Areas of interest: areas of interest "Xihongmen Eco Park · Vermillion Jade Garden"
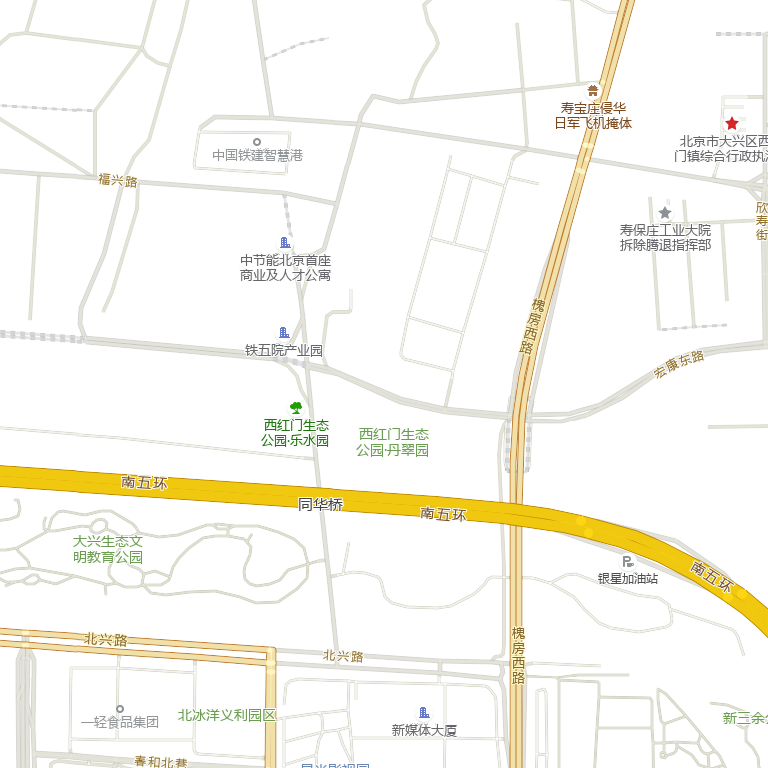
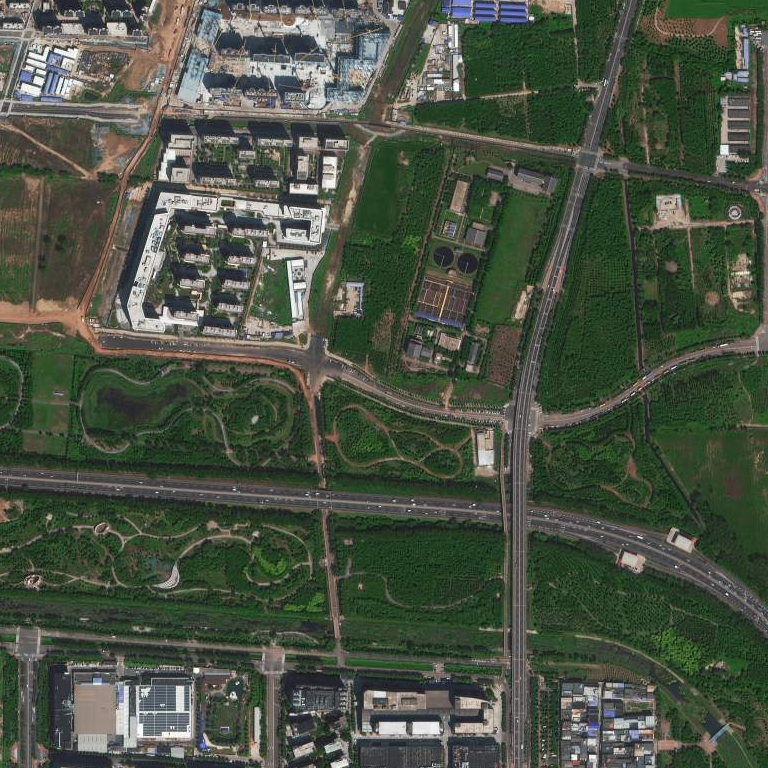